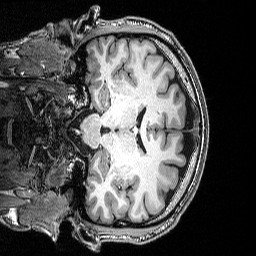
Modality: T1w
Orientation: coronal
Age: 48
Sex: male
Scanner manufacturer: siemens
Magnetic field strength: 3 T
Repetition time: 2.53 s
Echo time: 0.0035 s